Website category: auto
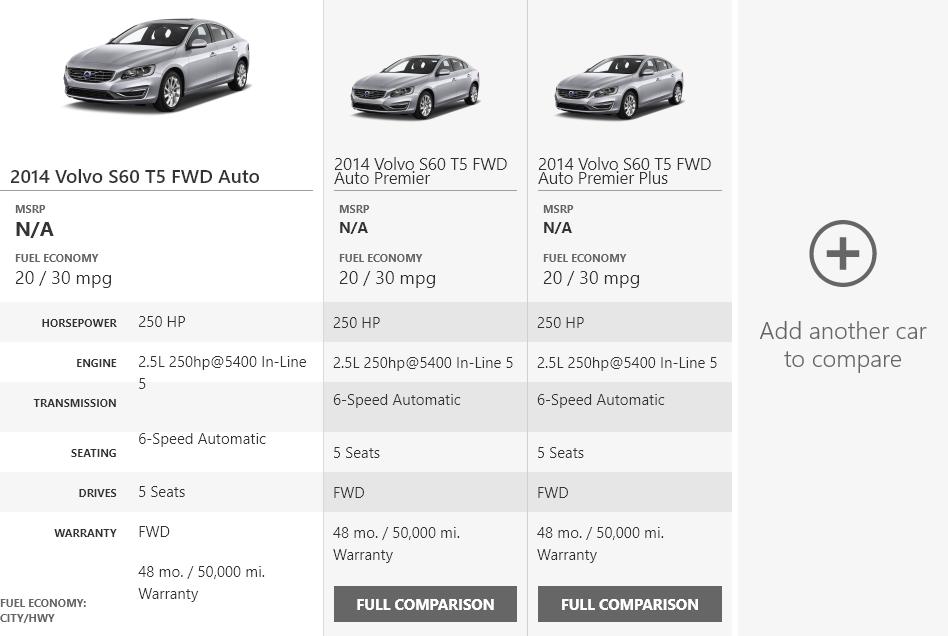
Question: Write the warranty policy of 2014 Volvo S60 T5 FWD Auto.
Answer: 48 mo. / 50,000 mi. Warranty

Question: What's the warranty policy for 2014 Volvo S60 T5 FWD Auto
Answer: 48 mo. / 50,000 mi. Warranty

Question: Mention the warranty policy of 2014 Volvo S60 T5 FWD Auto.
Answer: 48 mo. / 50,000 mi. Warranty

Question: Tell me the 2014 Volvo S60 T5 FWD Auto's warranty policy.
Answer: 48 mo. / 50,000 mi. Warranty